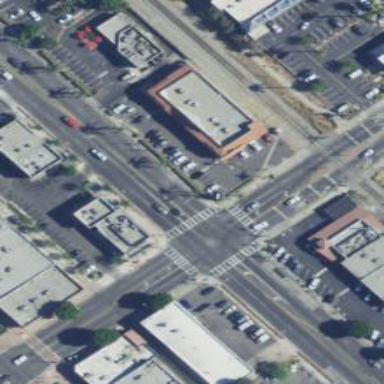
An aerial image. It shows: Marked crossing with pedestrian island.